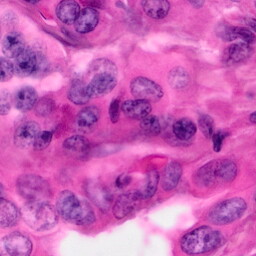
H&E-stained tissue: Pancreatic